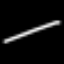
Label: line